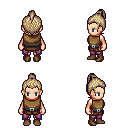
a pixel art fantasy rpg character, female body template, human, light skin, leather chest armor, magenta pants, white blonde short topknot hairstyle, brown shoes, four views (front, back, left, right), 2x2 character sprite sheet, small pixel art, hard edges, no anti-aliasing